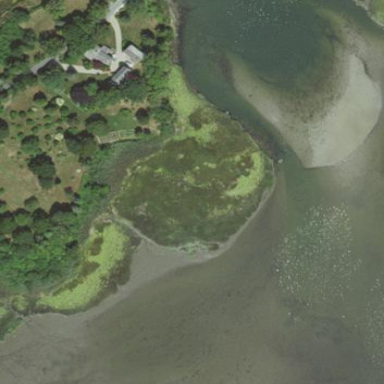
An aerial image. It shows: Tidal water body.